Interaction volume radius: 5 \u00c5
Interaction volume height: 15 \u00c5
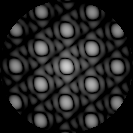
Disorder parameter: 0.004382